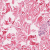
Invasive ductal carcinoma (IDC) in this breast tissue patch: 0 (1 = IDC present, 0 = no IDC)